Field crop: tomato
Growth stage: 1
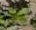
Species: portulaca